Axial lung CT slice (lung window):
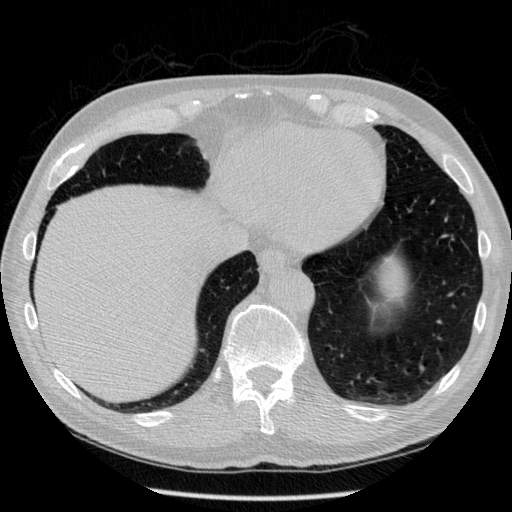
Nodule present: no